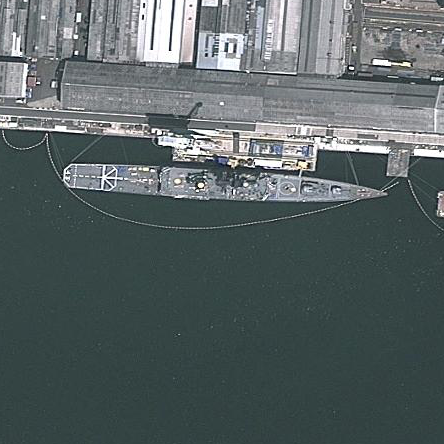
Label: cruiser